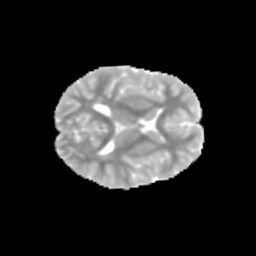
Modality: MD
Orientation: axial
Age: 12
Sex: male
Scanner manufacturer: siemens
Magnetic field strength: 3 T
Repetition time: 3.8 s
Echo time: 0.07 s